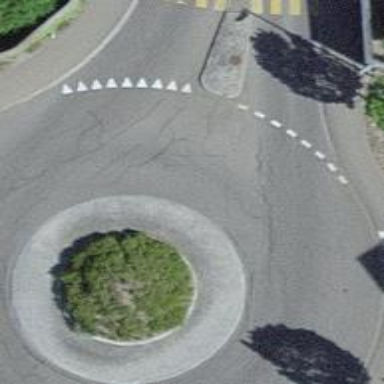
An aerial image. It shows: Tertiary road made of asphalt leading to roundabout junction.